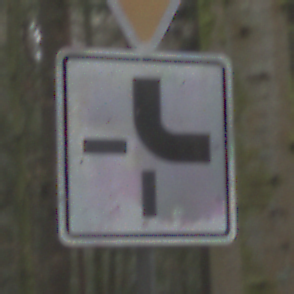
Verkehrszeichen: VerlaufVorfahrtsstrasse4
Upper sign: VorfahrtGewaehren
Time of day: Midday
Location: Outdoor (Nature)
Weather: Overcast
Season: NotSpecified
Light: Natural